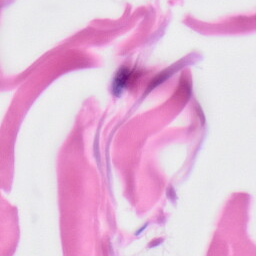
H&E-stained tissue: Skin